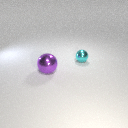
small cyan metal sphere to the right of large purple metal sphere